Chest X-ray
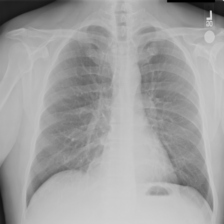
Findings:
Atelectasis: negative
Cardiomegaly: negative
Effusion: negative
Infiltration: negative
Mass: negative
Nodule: negative
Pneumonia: negative
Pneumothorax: negative
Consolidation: negative
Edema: negative
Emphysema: negative
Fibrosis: negative
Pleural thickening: negative
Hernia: negative